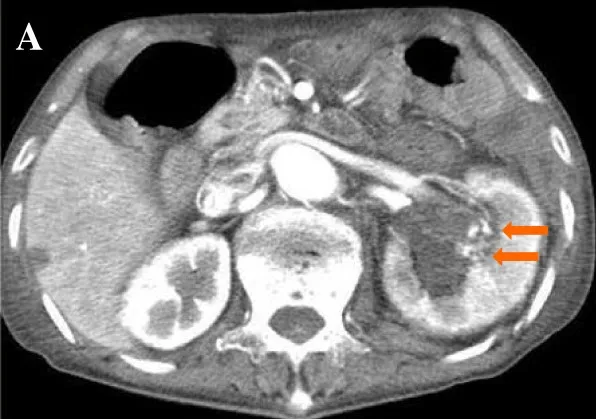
Contrast-enhanced abdominal computed tomography. Contrast-enhanced abdominal computed tomography revealed expansion of hematoma in the pelvis and small aneurysms (arrow) in the segmental arteries of the left kidney. Axial view.
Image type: radiology (ct)